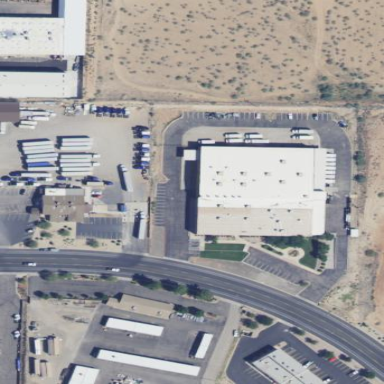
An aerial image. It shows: Commercial building.